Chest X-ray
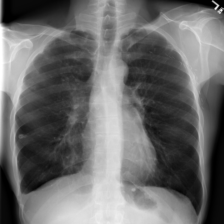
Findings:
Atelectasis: negative
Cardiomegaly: negative
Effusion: negative
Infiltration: negative
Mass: negative
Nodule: negative
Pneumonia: negative
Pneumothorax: negative
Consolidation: negative
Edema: negative
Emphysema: negative
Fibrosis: negative
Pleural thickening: negative
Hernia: negative